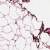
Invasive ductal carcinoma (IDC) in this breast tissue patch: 0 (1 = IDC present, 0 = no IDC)